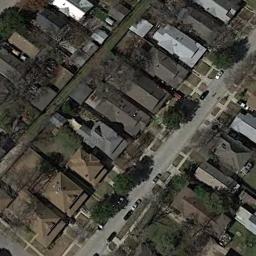
Label: residential